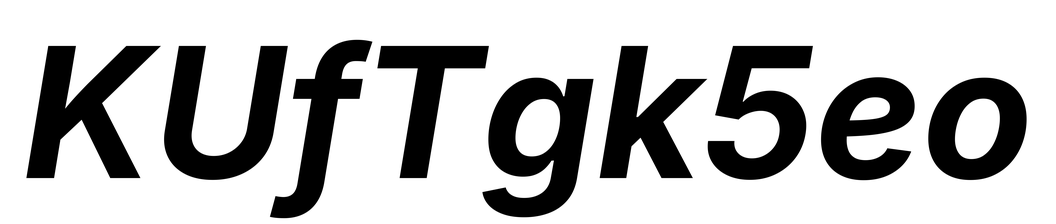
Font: Inter-Italic_Bold_Italic